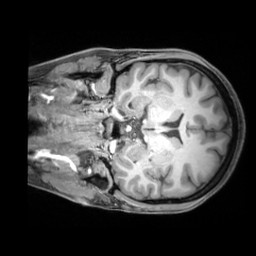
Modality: T1w
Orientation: coronal
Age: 24
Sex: female
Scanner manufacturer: siemens
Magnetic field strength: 3 T
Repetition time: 1.97 s
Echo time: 0.00206 s